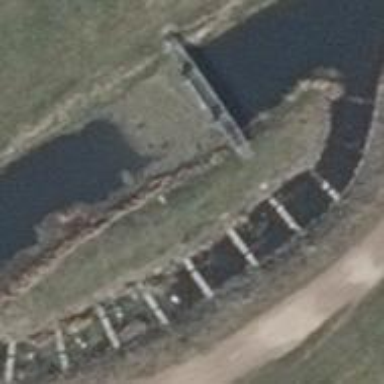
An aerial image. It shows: Path on metal bridge.